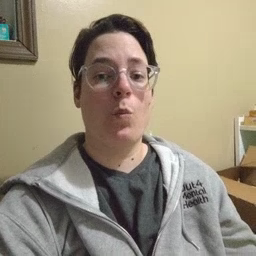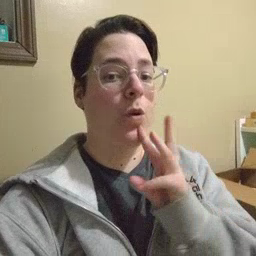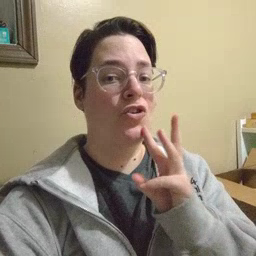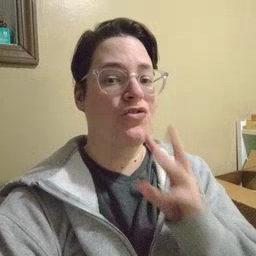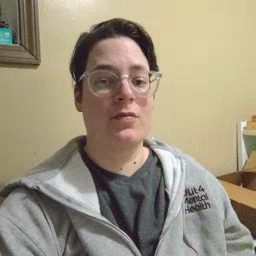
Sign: water